Interaction volume radius: 5 \u00c5
Interaction volume height: 35 \u00c5
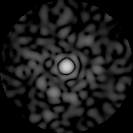
Disorder parameter: 0.81